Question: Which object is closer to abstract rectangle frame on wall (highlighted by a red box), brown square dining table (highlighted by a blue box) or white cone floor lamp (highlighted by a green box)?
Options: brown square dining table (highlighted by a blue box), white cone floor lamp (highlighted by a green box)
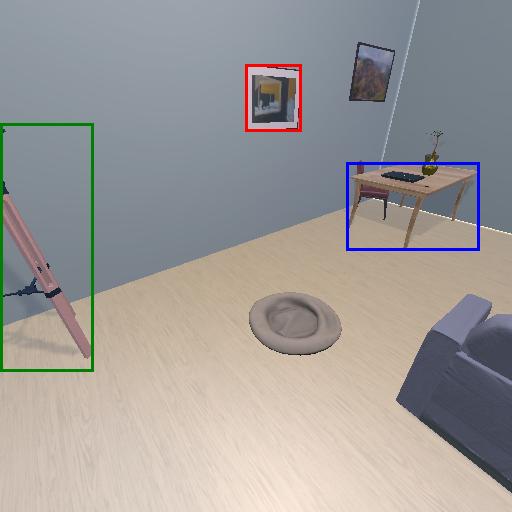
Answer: brown square dining table (highlighted by a blue box)